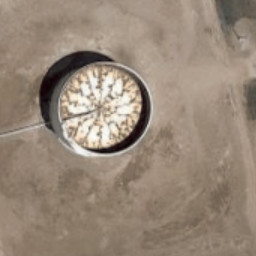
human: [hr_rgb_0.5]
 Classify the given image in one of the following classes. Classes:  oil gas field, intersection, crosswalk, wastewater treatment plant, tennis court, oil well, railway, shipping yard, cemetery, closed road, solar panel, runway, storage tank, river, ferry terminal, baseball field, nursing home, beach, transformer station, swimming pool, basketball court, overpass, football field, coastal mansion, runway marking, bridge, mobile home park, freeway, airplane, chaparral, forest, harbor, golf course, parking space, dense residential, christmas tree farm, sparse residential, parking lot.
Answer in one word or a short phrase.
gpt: storage tank